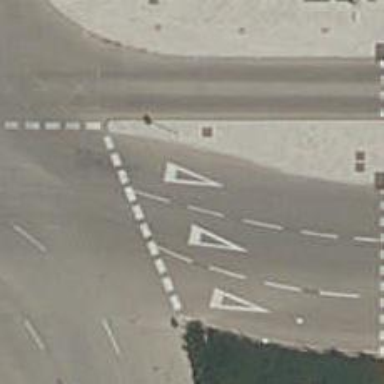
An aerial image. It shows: Road with "give way" sign.